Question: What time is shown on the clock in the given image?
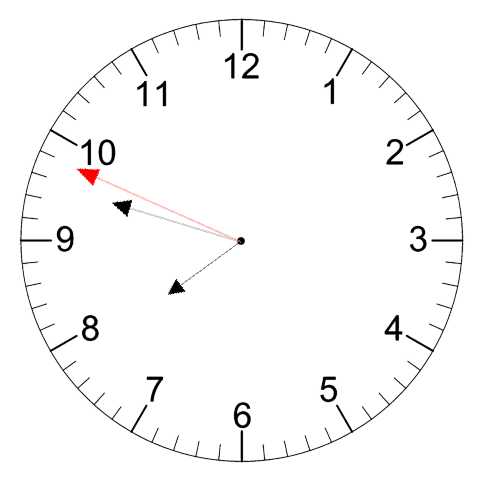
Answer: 07:47:49